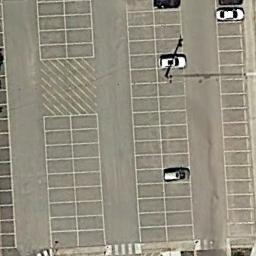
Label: parking_lot